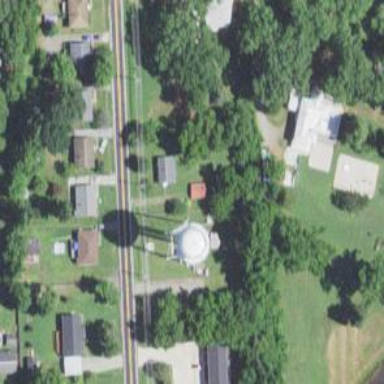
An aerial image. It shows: Water tower that is man-made.